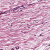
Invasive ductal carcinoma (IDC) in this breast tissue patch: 0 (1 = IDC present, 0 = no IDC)